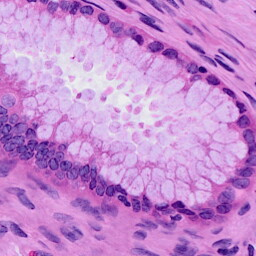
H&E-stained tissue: Cervix